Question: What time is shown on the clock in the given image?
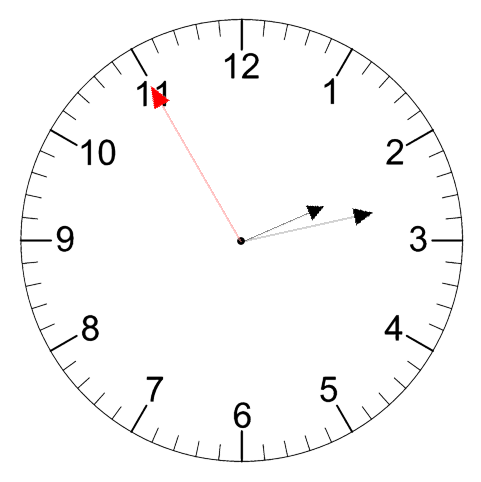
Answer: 02:12:55